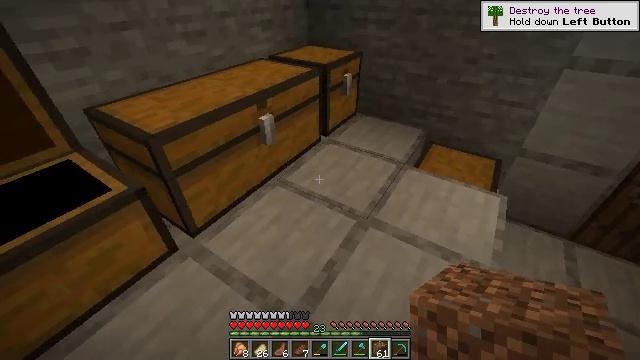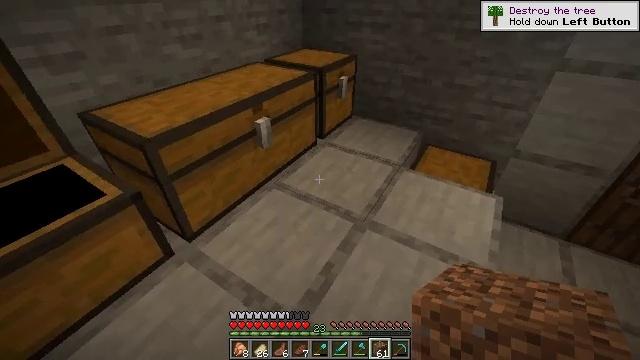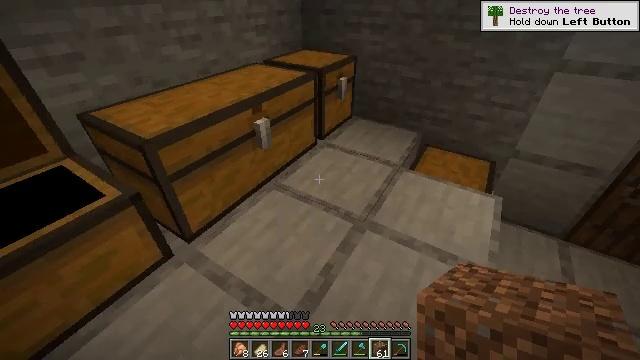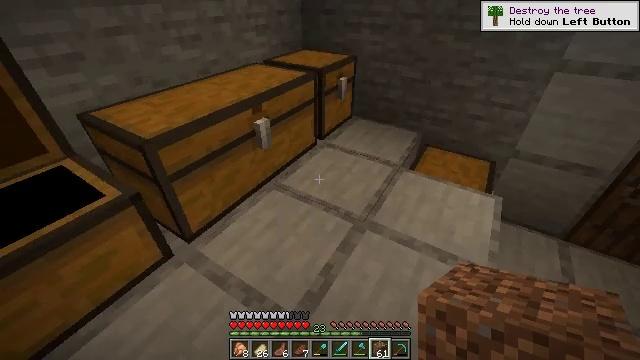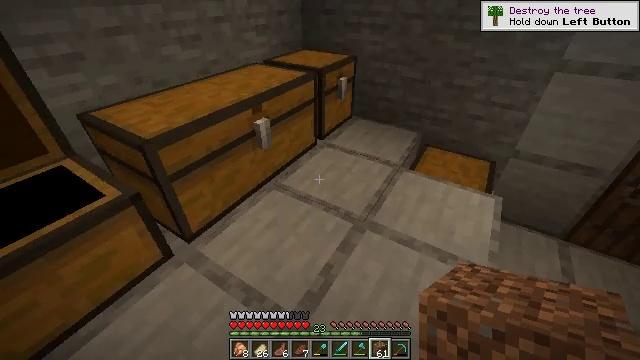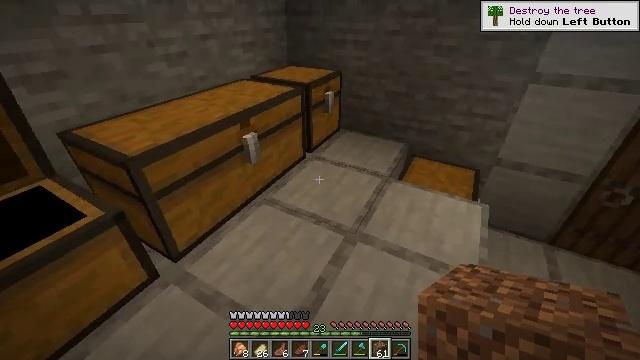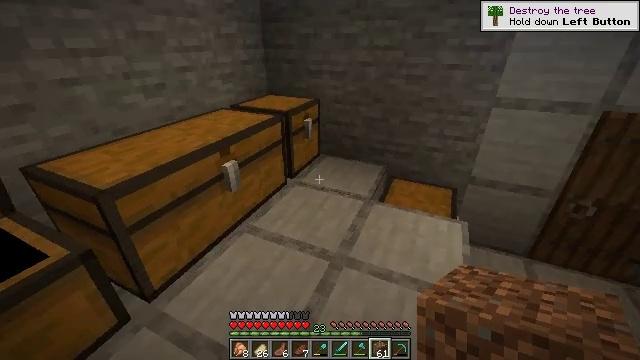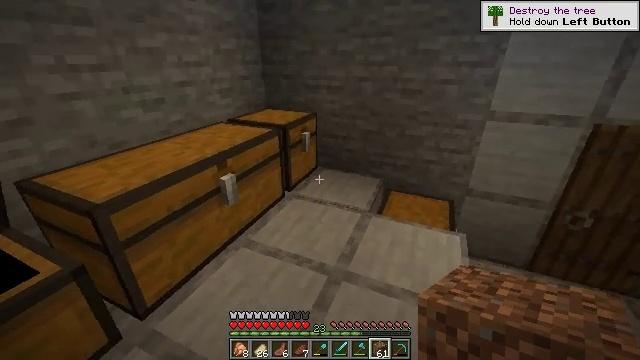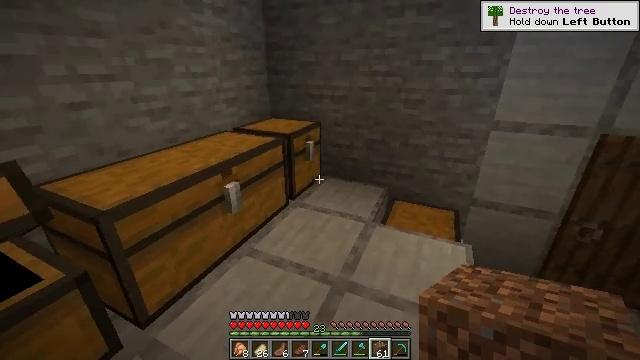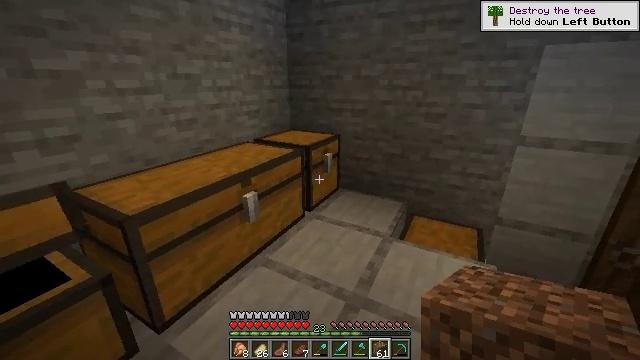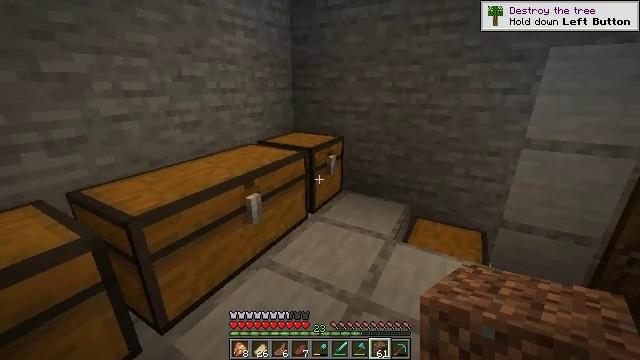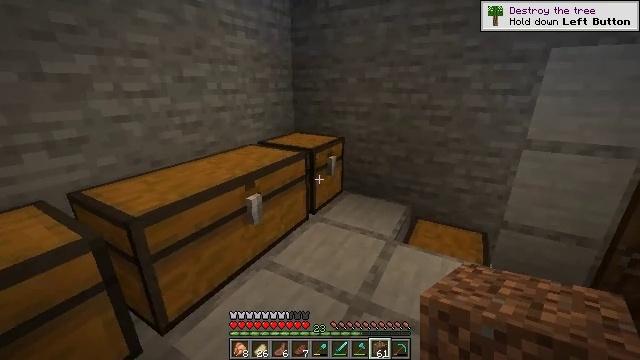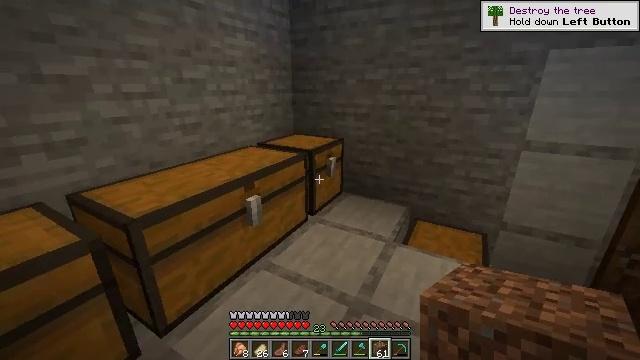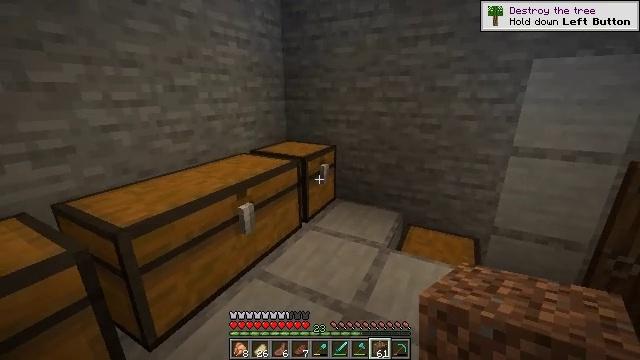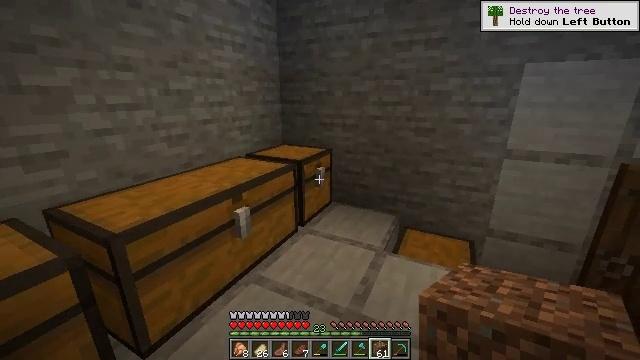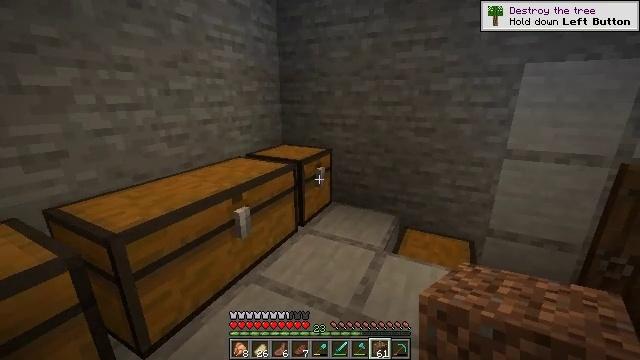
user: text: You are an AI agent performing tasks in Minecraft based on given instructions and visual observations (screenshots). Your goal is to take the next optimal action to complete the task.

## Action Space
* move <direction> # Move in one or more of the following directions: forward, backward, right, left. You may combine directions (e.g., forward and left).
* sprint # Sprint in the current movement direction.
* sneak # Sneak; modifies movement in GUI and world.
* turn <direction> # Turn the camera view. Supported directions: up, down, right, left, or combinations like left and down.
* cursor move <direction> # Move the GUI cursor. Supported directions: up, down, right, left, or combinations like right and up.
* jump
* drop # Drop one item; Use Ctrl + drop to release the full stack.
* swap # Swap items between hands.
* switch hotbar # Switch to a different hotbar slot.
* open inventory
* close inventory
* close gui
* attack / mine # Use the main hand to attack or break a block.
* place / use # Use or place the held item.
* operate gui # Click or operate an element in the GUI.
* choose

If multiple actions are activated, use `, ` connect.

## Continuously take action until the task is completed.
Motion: motion action
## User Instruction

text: Mine the sweet berry bush.
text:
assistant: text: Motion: no_op
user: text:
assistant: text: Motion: no_op
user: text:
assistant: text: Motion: no_op
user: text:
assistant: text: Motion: no_op
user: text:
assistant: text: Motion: turn right and up
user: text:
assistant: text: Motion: turn right and up
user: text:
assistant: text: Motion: turn up
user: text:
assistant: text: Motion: turn up
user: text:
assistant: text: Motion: turn left and up
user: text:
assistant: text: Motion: no_op
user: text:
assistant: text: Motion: no_op
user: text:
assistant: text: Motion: no_op
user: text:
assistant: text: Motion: turn right and up
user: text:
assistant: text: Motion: no_op
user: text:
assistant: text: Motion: no_op
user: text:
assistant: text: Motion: use / place
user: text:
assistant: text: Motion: use / place
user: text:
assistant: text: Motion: use / place
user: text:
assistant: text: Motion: use / place
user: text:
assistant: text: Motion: no_op
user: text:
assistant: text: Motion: no_op
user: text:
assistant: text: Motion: no_op
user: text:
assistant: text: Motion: no_op
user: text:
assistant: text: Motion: no_op
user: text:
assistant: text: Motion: no_op
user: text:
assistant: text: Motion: no_op
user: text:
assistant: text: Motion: no_op
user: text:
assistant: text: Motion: no_op
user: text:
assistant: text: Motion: turn up
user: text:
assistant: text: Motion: turn up